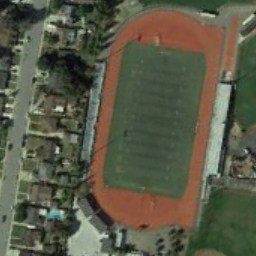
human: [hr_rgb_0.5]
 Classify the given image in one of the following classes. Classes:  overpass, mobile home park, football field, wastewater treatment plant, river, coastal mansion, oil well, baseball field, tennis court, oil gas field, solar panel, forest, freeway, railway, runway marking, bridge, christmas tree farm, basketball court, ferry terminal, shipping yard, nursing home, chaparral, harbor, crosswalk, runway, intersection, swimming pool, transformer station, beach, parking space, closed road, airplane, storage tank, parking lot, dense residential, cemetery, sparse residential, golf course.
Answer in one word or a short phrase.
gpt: football field